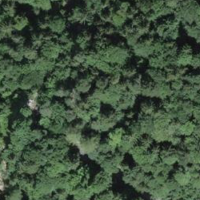
EUNIS habitat code: 43
Species observed at this site:
Podarcis muralis